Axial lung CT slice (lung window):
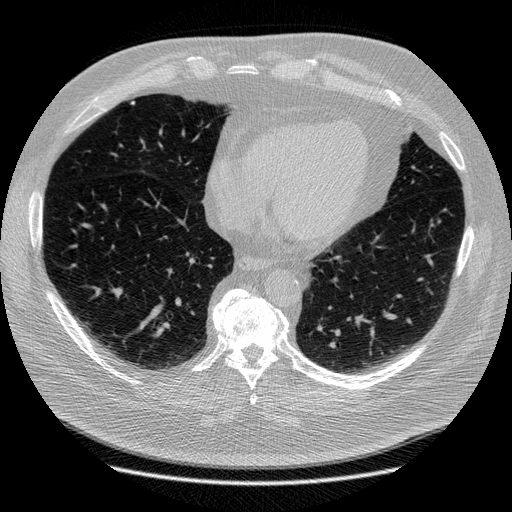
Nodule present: yes
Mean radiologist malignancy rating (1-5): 1.667